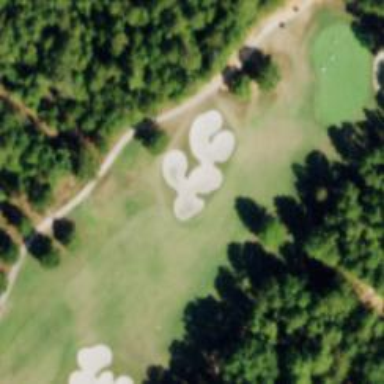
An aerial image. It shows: Scenic golf fairway.